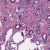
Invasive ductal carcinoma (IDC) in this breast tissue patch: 1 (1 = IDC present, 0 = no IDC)